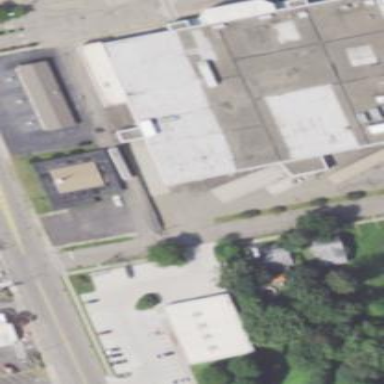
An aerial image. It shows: Retail building.